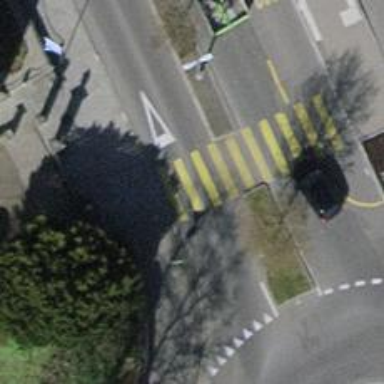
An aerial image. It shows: Marked zebra crossing with island in the middle.